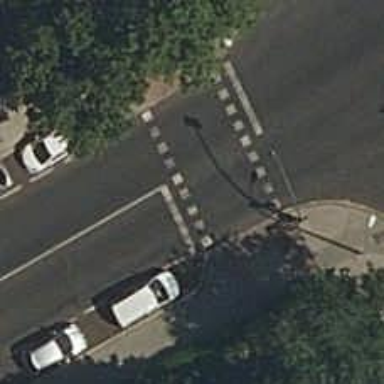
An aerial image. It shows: Zebra crossing on the road.